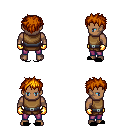
a pixel art fantasy rpg character, male body template, human, dark skin, leather chest armor, magenta pants, dark blonde bedhead hairstyle, gold gloves, black slippers, four views (front, back, left, right), 2x2 character sprite sheet, small pixel art, hard edges, no anti-aliasing